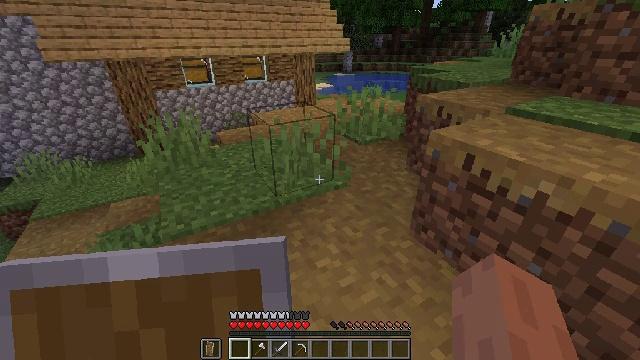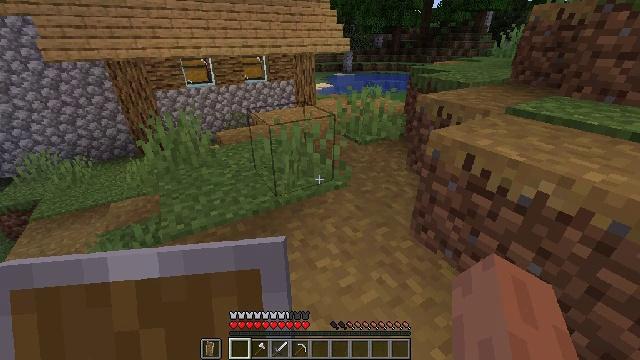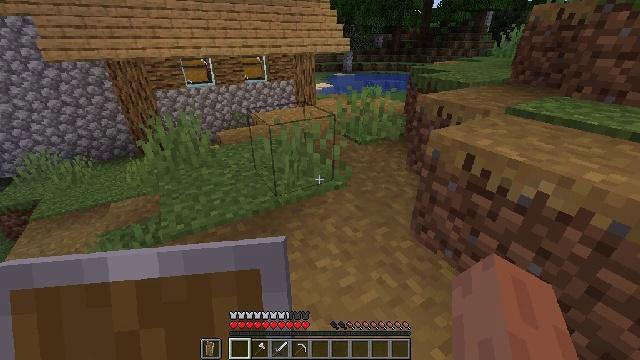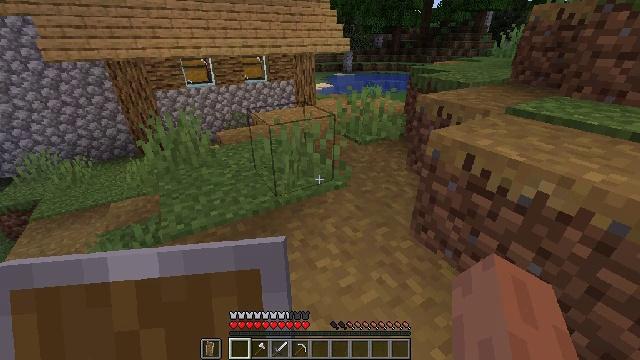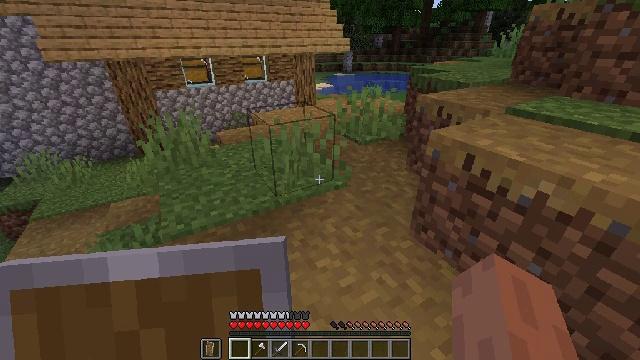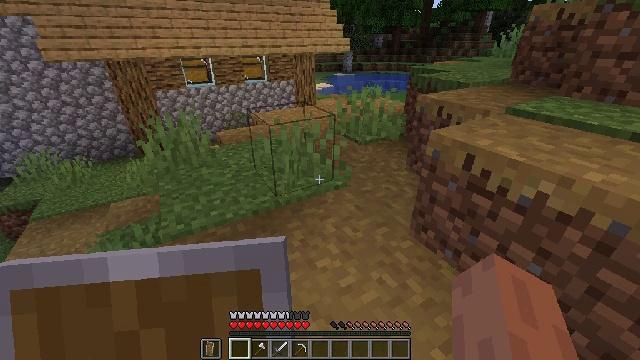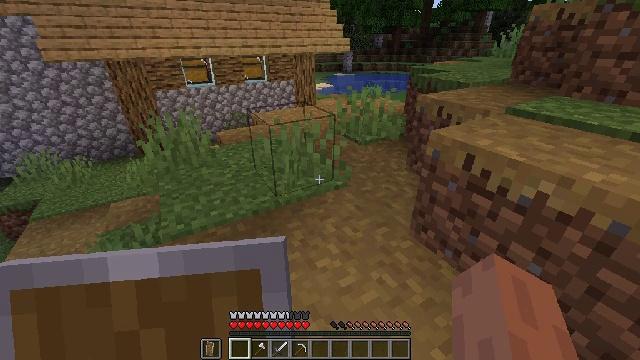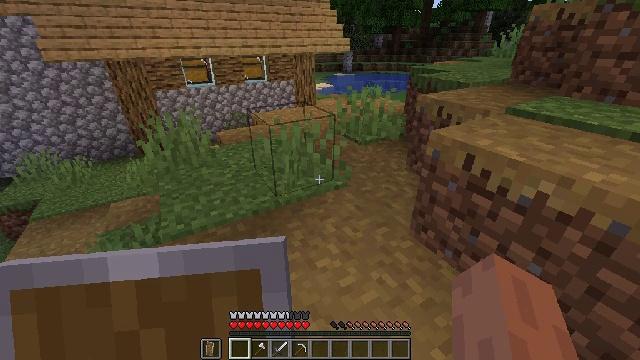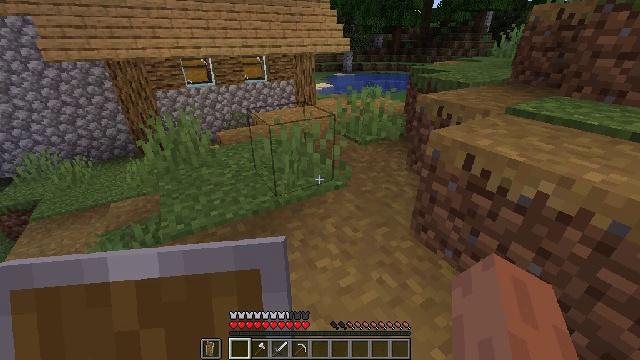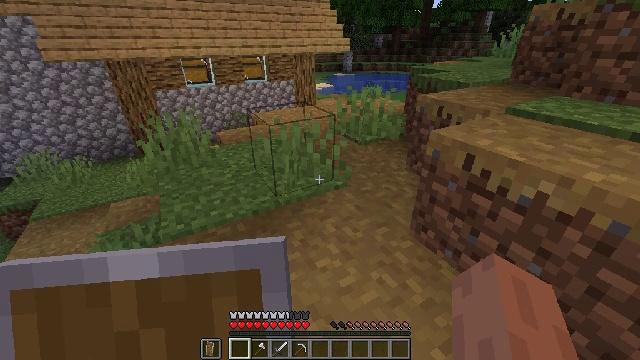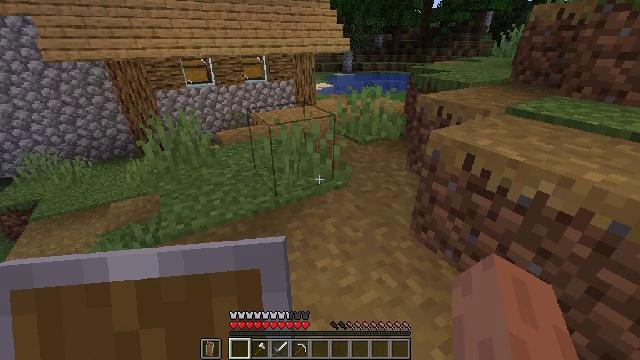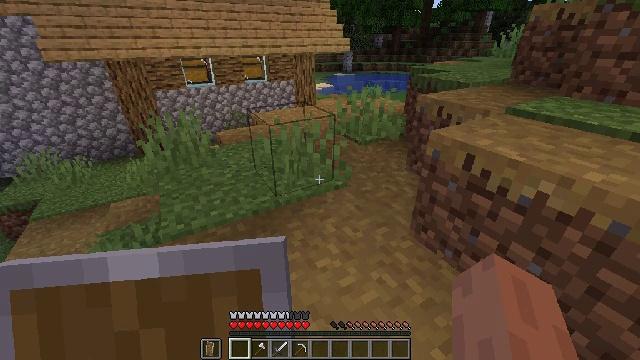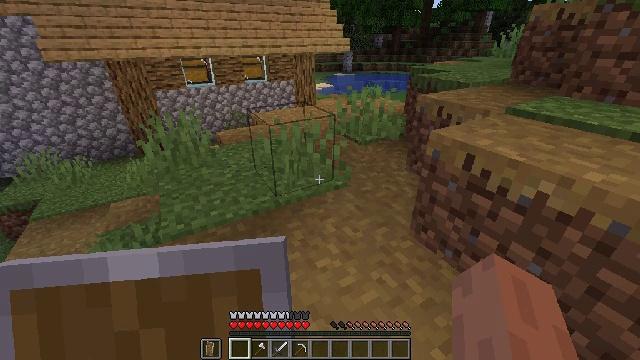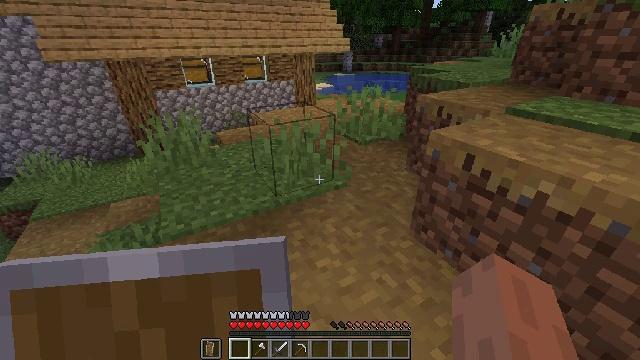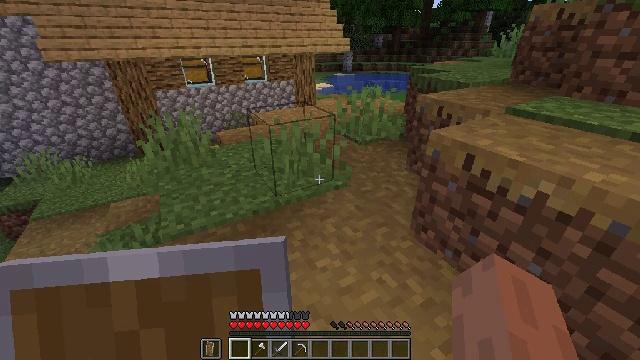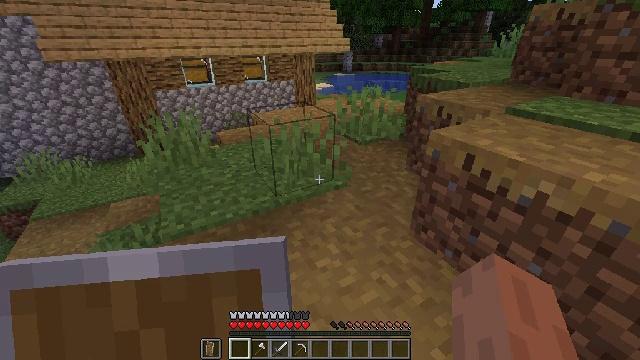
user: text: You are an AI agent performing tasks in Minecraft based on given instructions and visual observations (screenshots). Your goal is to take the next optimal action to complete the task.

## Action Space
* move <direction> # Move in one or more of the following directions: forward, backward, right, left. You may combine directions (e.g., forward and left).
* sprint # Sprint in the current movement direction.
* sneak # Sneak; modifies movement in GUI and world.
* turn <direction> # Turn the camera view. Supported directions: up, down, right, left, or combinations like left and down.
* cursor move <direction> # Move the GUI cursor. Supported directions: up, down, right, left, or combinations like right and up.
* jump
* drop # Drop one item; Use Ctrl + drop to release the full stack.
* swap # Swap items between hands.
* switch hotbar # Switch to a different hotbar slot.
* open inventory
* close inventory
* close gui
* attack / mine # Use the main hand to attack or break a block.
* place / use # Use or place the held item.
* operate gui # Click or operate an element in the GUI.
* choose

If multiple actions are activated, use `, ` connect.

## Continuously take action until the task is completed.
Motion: motion action
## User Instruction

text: craft item air
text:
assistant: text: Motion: no_op
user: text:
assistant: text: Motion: no_op
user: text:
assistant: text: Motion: no_op
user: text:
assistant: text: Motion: no_op
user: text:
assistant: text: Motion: no_op
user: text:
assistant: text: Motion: no_op
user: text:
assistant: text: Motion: no_op
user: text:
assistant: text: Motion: no_op
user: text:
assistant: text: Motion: no_op
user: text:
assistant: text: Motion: no_op
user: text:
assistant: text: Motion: no_op
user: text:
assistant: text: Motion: no_op
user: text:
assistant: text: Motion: no_op
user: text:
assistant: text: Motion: no_op
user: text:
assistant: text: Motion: no_op
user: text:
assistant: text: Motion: no_op
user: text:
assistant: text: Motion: no_op
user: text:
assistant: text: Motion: no_op
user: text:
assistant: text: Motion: no_op
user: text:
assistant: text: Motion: no_op
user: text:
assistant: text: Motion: no_op
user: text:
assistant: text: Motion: no_op
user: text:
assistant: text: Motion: no_op
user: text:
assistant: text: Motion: no_op
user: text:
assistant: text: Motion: no_op
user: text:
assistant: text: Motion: no_op
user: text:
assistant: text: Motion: no_op
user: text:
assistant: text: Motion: no_op
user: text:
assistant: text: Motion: no_op
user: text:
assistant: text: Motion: no_op